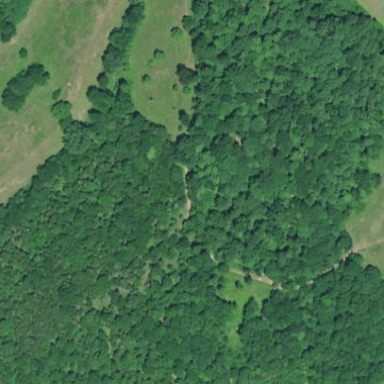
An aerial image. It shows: Serene woodland landscape.